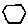
Label: hexagon